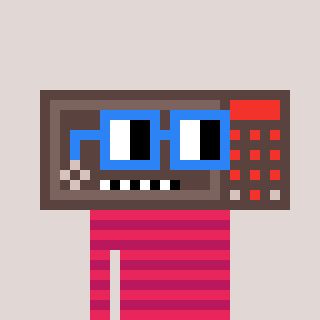
a pixel art character with square blue glasses, a wallsafe-shaped head and a darkpink-colored body on a warm background